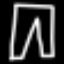
Label: pants